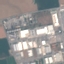
Land use / land cover class: Industrial